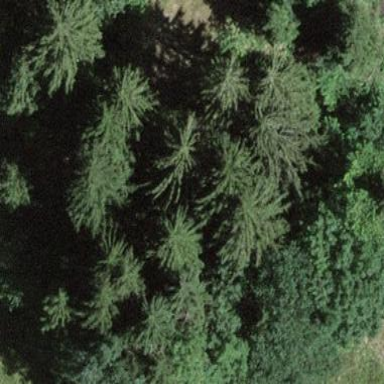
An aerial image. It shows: Forest area.